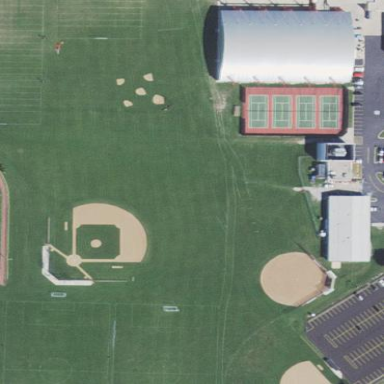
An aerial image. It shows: Softball pitch for leisure sports.